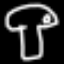
Label: mushroom